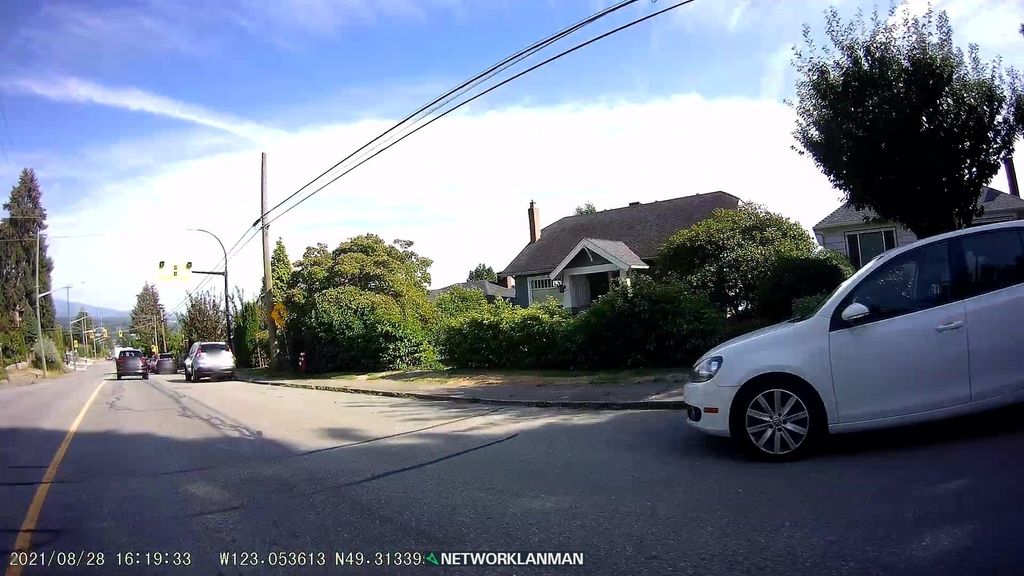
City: vancouver